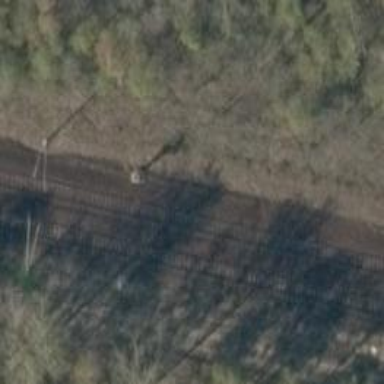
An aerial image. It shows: Railway signal.